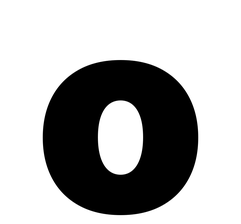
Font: Inter_Black